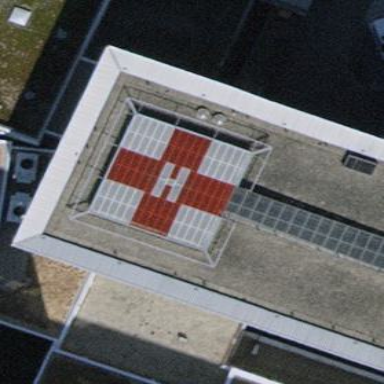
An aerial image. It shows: Image showing helipad at airport.